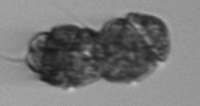
Label: Margalefidinium